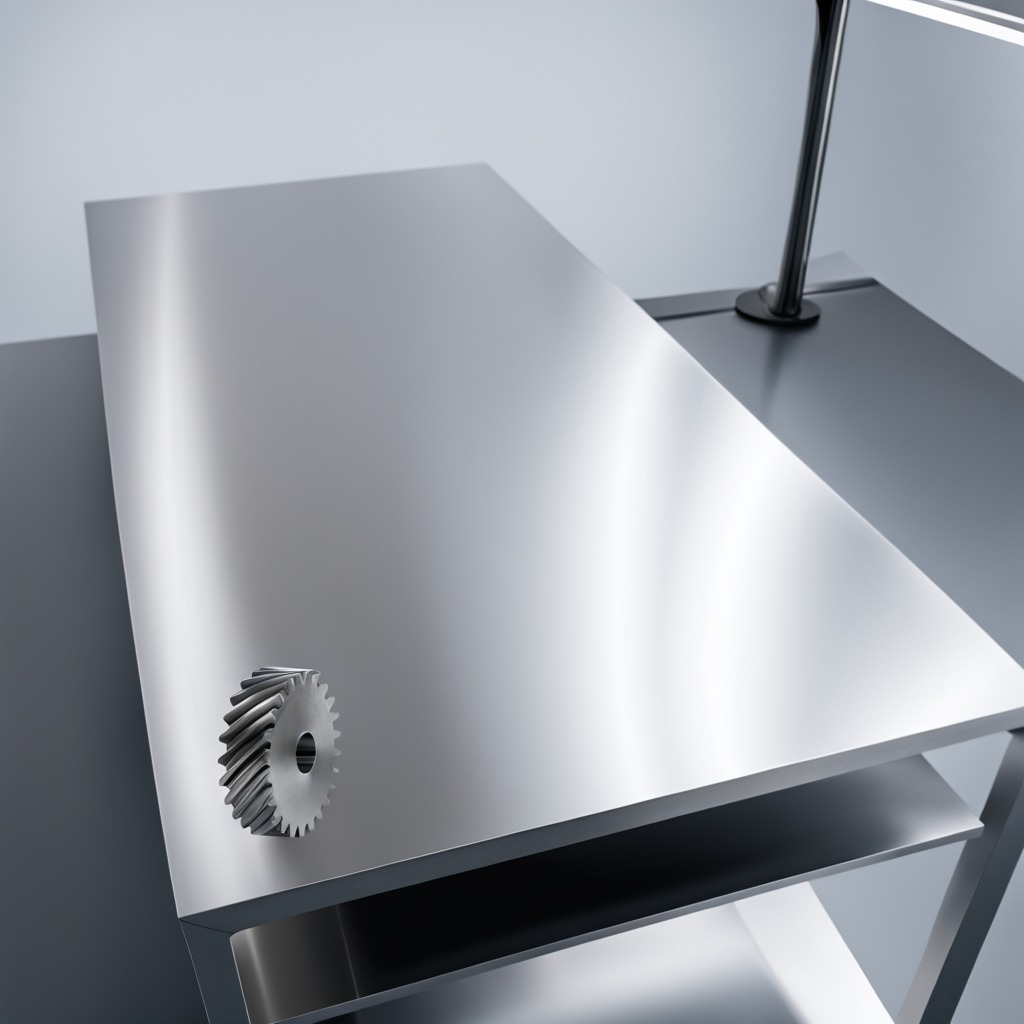
A gear with teeth is lying on the table.